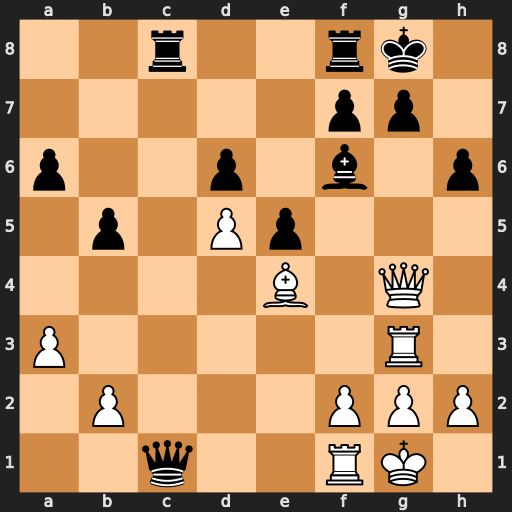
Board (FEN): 2r2rk1/5pp1/p2p1b1p/1p1Pp3/4B1Q1/P5R1/1P3PPP/2q2RK1
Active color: w
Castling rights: -
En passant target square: -
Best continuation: Qf5 Rfe8 Qxf6